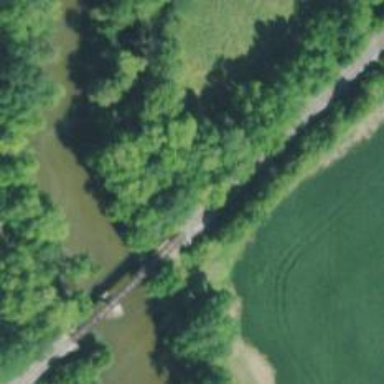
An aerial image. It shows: Bridge over railway line.